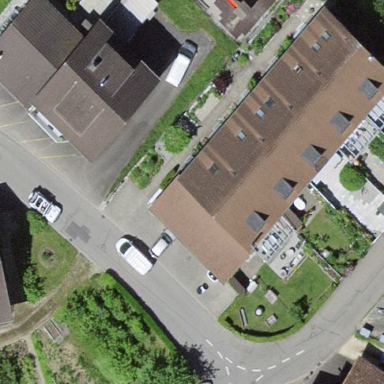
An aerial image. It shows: View of roof of building.